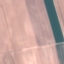
Land use / land cover: AnnualCrop